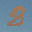
Label: 8